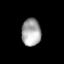
Tissue: prostate
Cell type: T cells
Senescence score: 0.3351
Nuclear area (px): 518
Mean DAPI intensity: 166.602